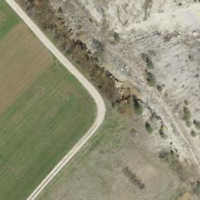
EUNIS habitat code: 56
Species observed at this site:
Salamandra salamandra
Anacamptis pyramidalis
Medicago sativa